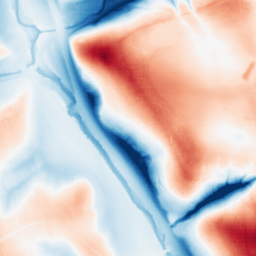
Category: trend_removal
Decomposition family: local_polynomial
Decomposition parameters: window_size: 101
degree: 3
Upsampling method: sinc_hamming
Upsampling parameters: scale: 8
kernel_size: 16
Upsampling scale: 8